Question: I have used passport to manage authentication in Sails. It is working bar one odd issue. If I check for a user in order to modify the nav bar
'''
<ul class="nav navbar-nav navbar-right">
{{#if user}}
<li>{{ user.username }}</li>
<li><a href="/logout">Logout</a></li>
User!
{{else}}
<li><a href="/login">Login</a></li>
{{/if}}
</ul>
'''
The log in and go to / There is nothing there.
When I go to /login or /logout, both of which use the same template and share the code above, I get both conditions being met.

Any ideas?
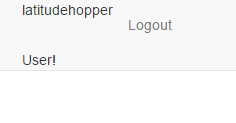
Answer: OK, the issue was that policies in Sails are only applied to Controllers, not views.
<URL>
The solution was to create a pages controller, route a method to the home page view and then apply the following policy to it. It passes it by passport but doesn't restrict access.
PageController.js
'''
module.exports = {
home: function (req, res) {
res.view();
}
};
'''
policies.js
'''
'*': ['passport'],
PageController: {
'*': ['passport', true]
}
'''